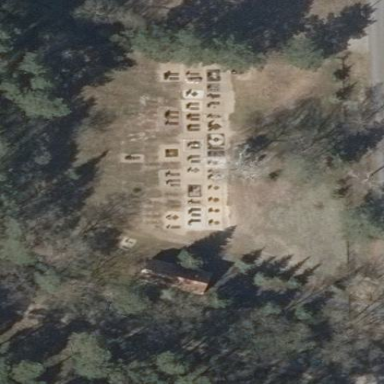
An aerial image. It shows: Cemetery.